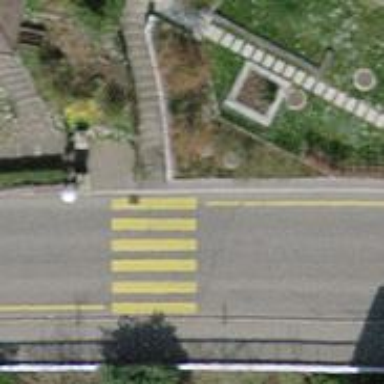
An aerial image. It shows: Cycle barrier.